Field crop: maize
Growth stage: 2
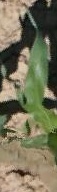
Species: maize